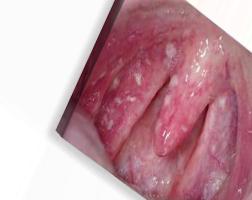
Condition: Mouth Ulcer